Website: apple
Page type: order-returns
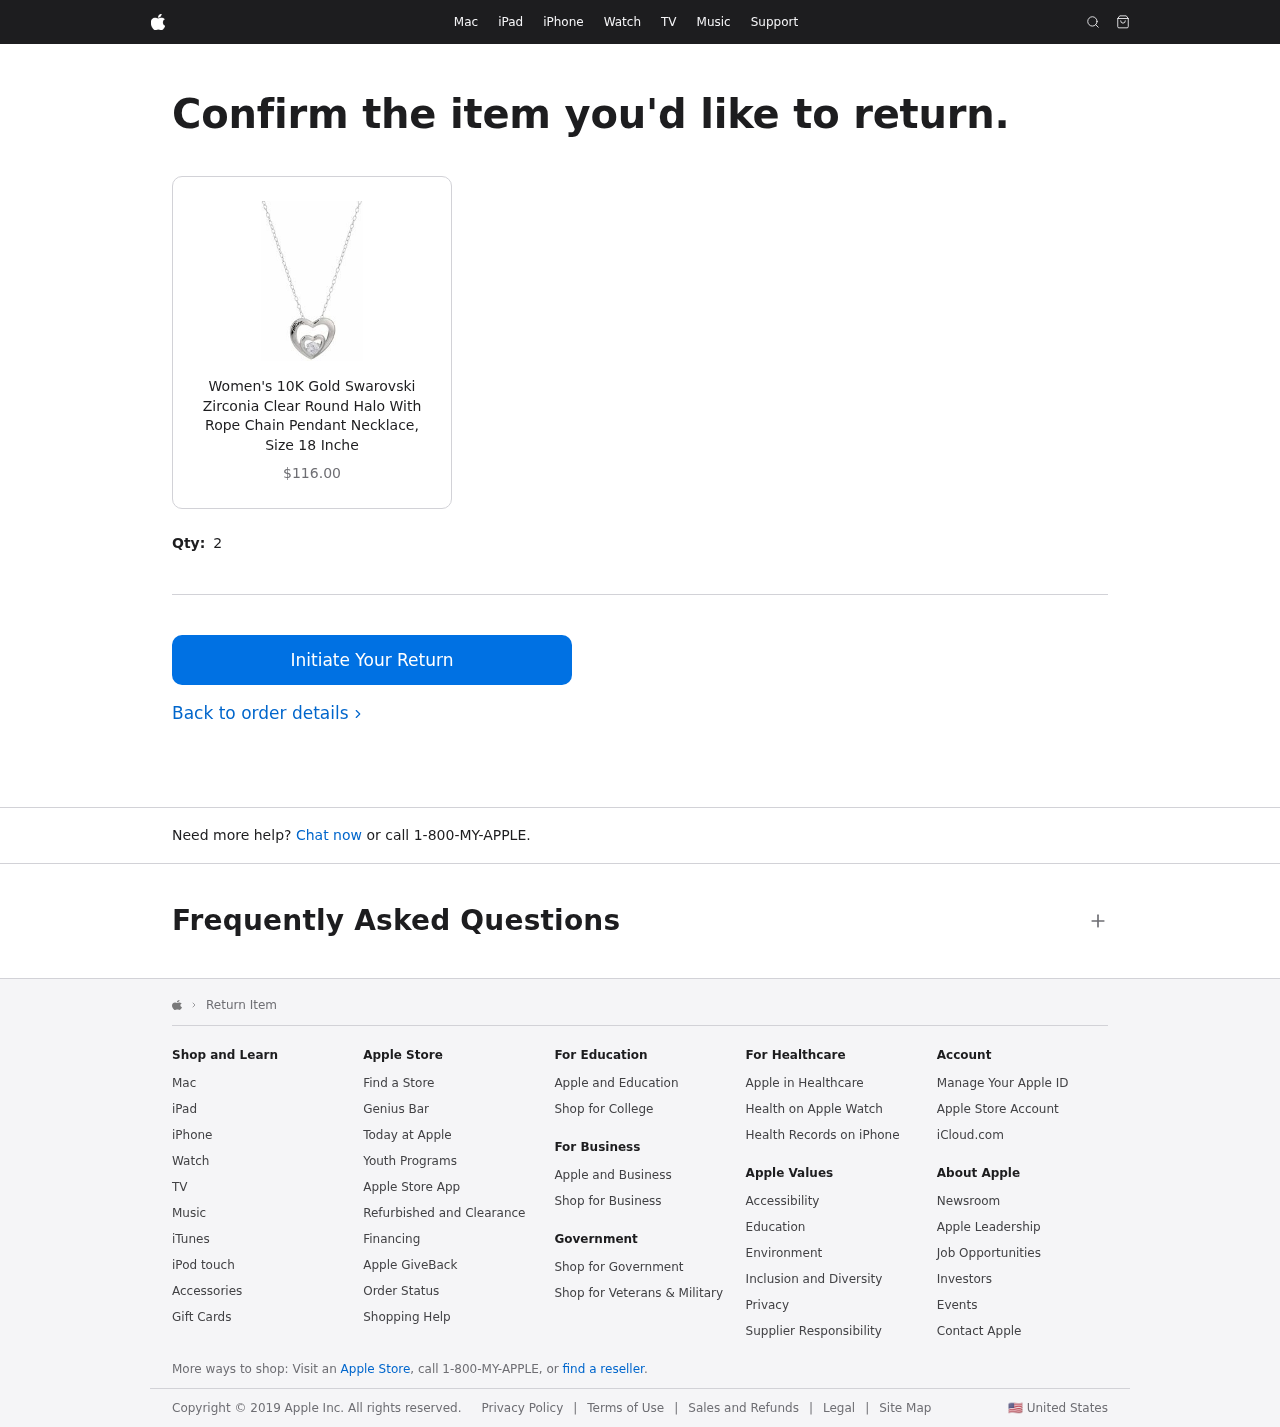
Product elements: key: PRODUCT1_NAME
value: Women's 10K Gold Swarovski Zirconia Clear Round Halo With Rope Chain Pendant Necklace, Size 18 Inche
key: PRODUCT1_PRICE
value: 116
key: PRODUCT1_QUANTITY
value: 2